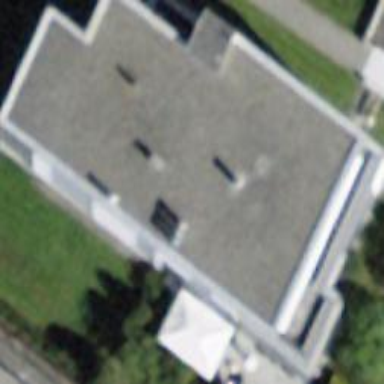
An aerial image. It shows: Building with flat roof.